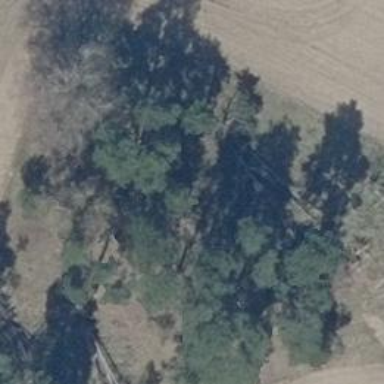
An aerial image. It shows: Forest area.